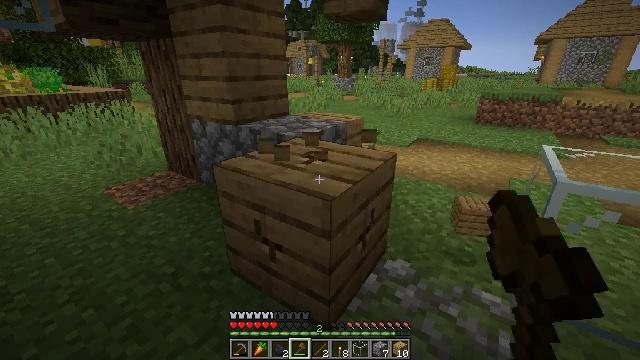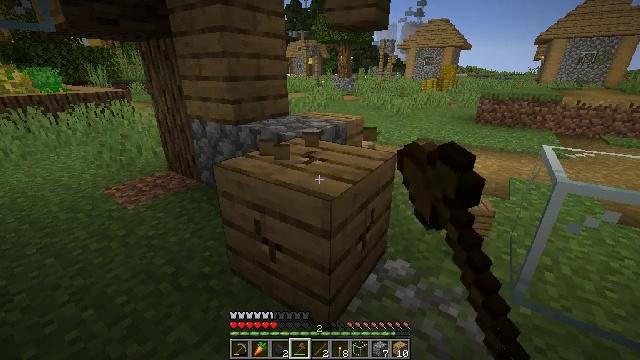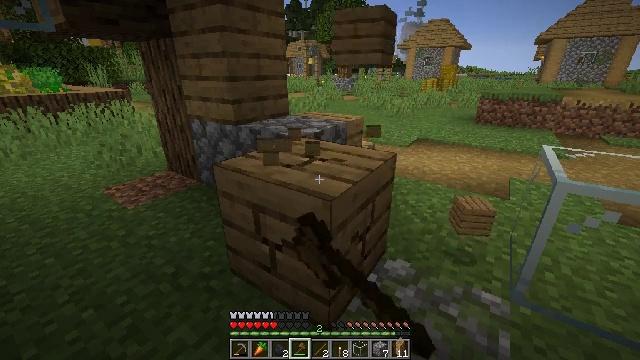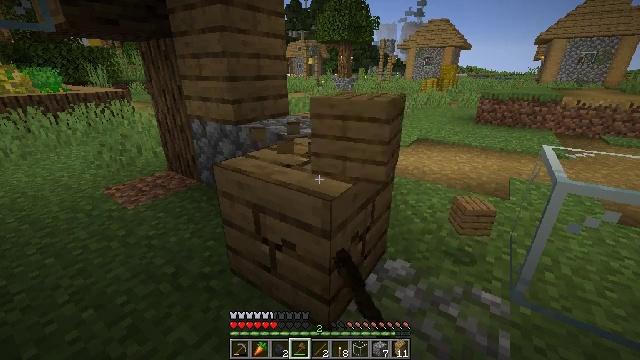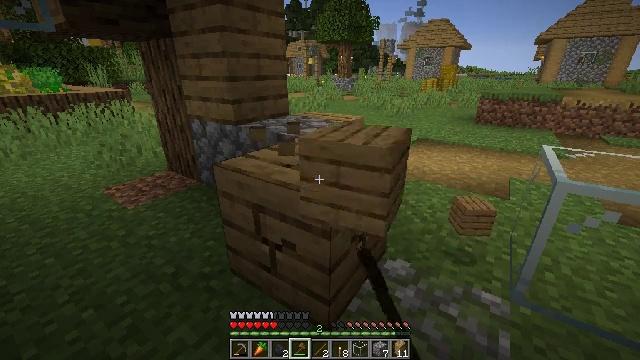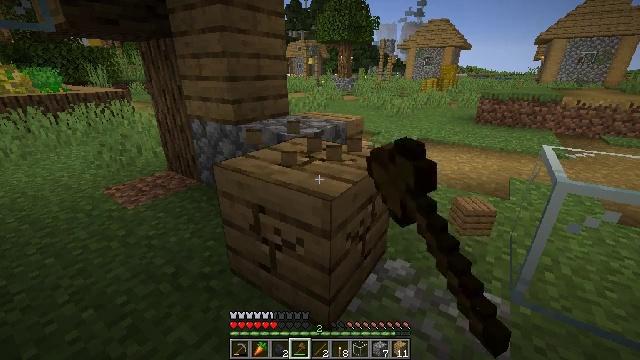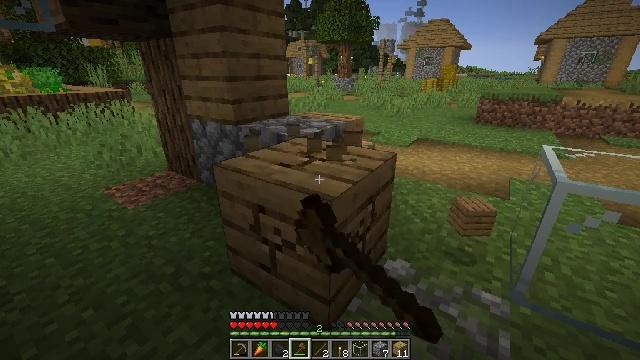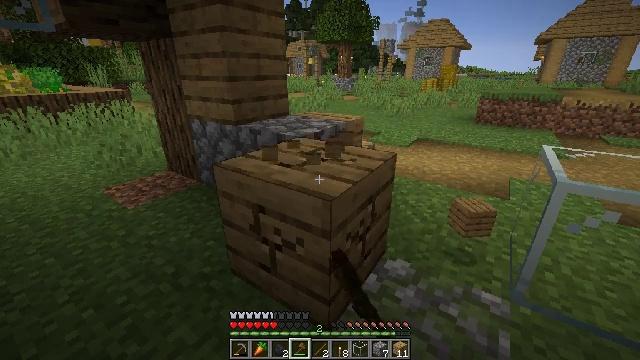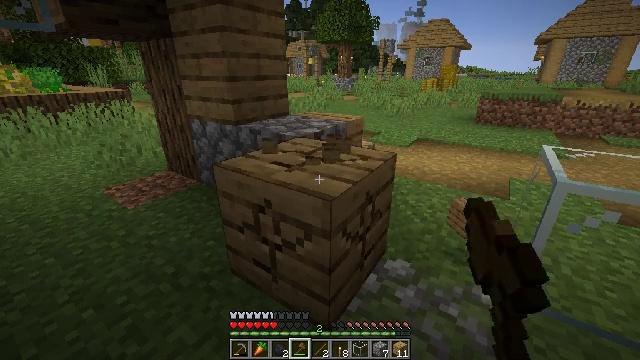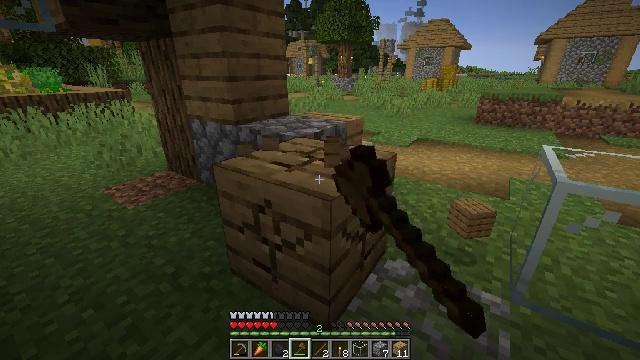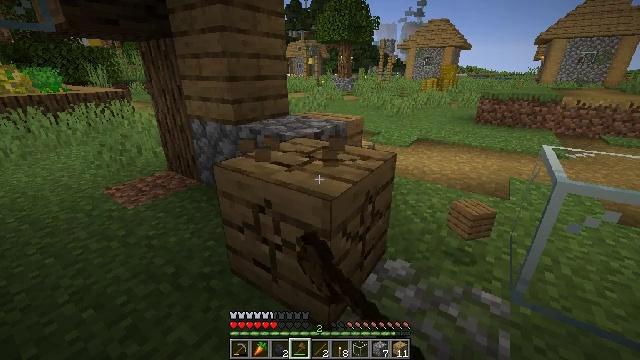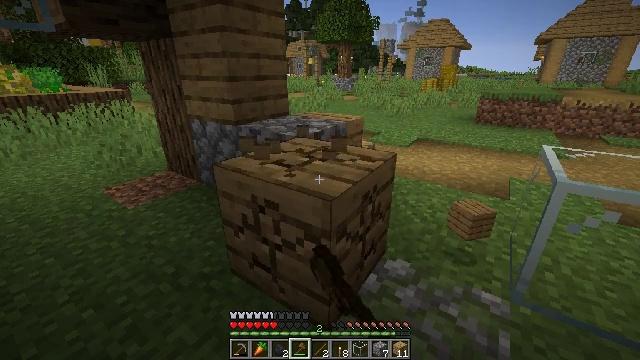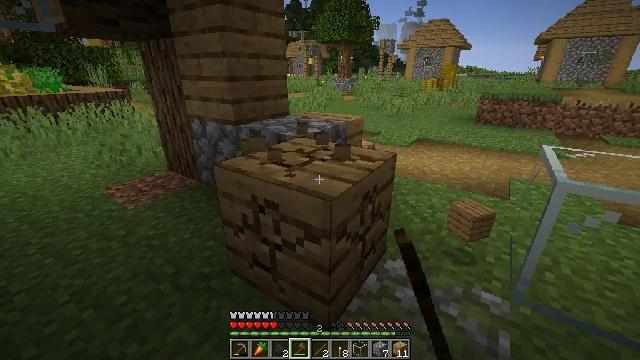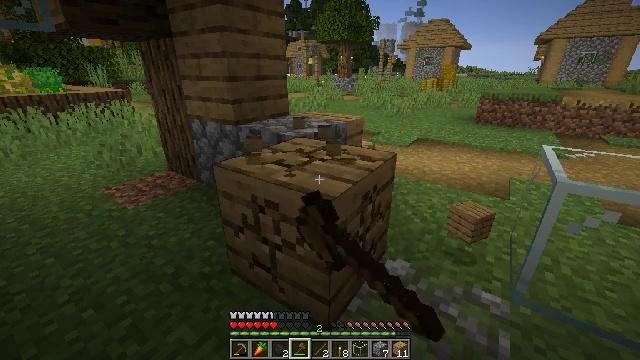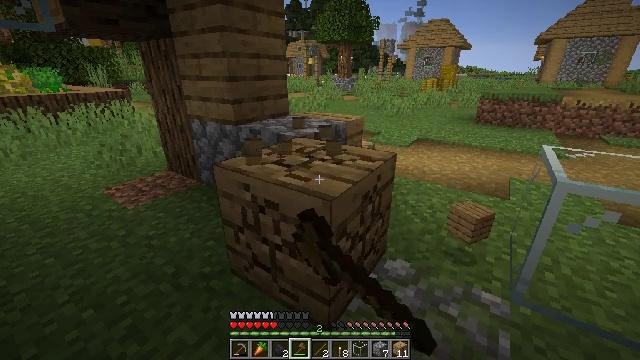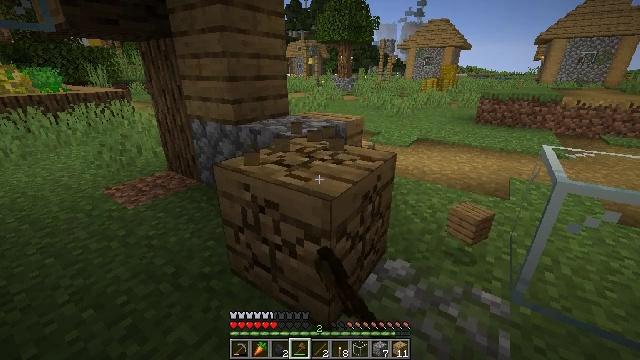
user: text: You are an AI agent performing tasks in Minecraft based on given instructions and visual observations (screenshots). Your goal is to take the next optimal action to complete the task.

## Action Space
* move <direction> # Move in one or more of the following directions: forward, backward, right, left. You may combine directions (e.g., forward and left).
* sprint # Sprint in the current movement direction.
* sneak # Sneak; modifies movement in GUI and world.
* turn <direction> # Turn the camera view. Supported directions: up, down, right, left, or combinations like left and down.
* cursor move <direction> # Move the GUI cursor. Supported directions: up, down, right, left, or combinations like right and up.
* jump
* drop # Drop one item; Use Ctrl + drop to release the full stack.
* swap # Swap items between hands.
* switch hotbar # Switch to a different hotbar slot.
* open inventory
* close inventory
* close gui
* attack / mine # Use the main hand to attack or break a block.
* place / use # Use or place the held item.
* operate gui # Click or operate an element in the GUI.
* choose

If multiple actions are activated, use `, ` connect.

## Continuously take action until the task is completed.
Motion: motion action
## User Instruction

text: Gather some oak planks.
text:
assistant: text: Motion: attack / mine
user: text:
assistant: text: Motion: attack / mine
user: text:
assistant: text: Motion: attack / mine
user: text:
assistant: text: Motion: attack / mine
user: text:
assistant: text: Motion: attack / mine
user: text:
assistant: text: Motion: attack / mine
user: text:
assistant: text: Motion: attack / mine
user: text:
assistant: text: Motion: attack / mine
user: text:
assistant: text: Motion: attack / mine
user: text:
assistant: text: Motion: attack / mine
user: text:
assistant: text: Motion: attack / mine
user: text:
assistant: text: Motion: attack / mine
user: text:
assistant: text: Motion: attack / mine
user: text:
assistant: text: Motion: attack / mine
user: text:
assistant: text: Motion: attack / mine
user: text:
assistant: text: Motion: attack / mine
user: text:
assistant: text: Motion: attack / mine
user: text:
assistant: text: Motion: attack / mine
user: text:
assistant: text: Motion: attack / mine
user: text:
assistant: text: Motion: attack / mine
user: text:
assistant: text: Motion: attack / mine
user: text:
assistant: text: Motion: attack / mine
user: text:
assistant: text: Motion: attack / mine
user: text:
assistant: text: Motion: attack / mine
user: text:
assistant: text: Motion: attack / mine
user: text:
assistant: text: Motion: attack / mine
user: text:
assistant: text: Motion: attack / mine
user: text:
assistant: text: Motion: attack / mine
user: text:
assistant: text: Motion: attack / mine
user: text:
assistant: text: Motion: attack / mine